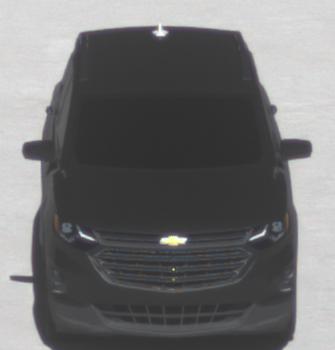
Make: Chevrolet
Model: Equinox
Detailed model: Gen. 2
Model produced from: 2015
Model produced until: 2017
Doors: 5
Color: black
Road condition: dry road
Daytime: midday
Contrast: high contrast